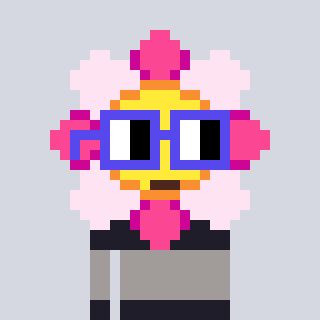
a pixel art character with square blue glasses, a flower-shaped head and a grayscale-colored body on a cool background